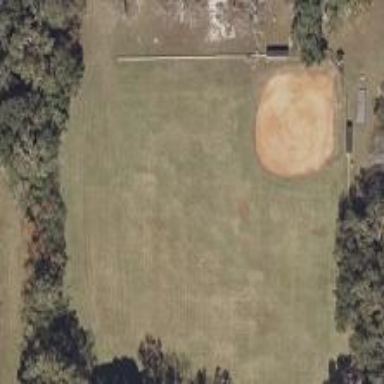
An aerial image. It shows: Baseball pitch for leisure land.